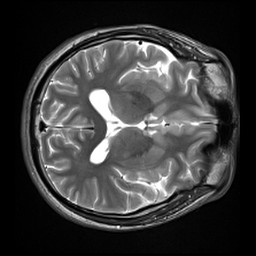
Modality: inplaneT2
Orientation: axial
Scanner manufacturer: siemens
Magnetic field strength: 3 T
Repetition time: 7.02 s
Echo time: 0.069 s